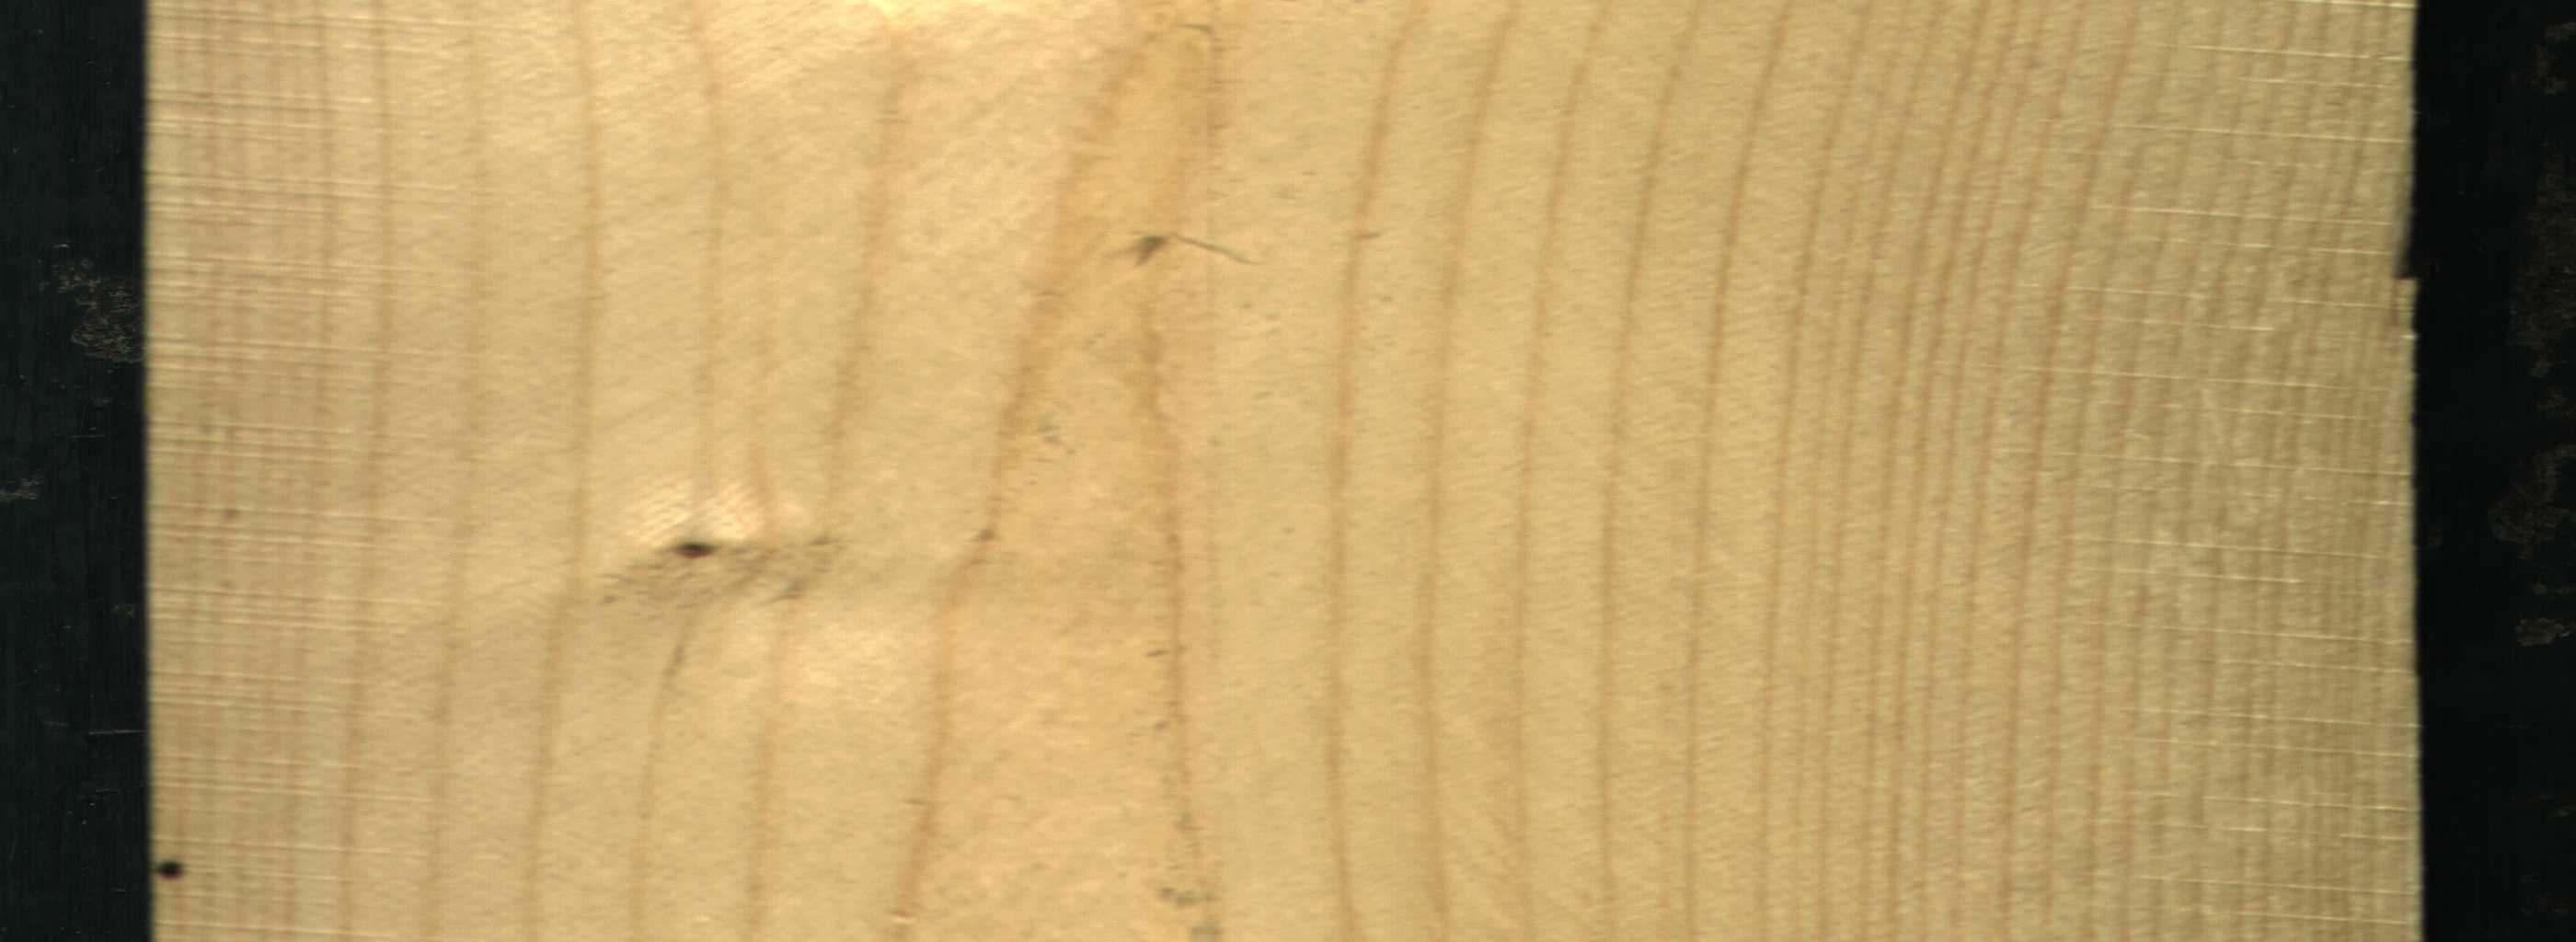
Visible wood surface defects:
Live_Knot